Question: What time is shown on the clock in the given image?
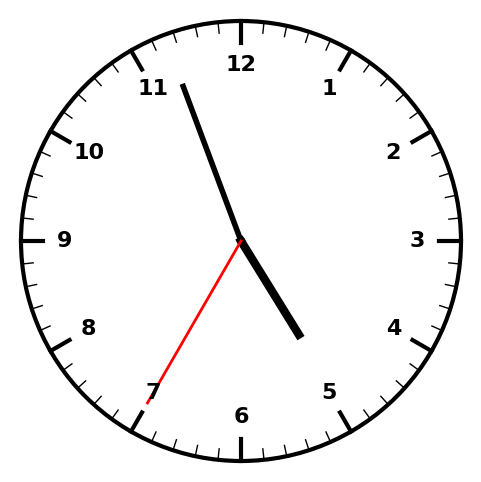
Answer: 04:56:35